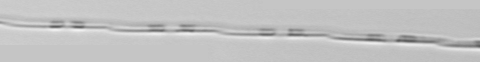
Label: Pseudo-nitzschia